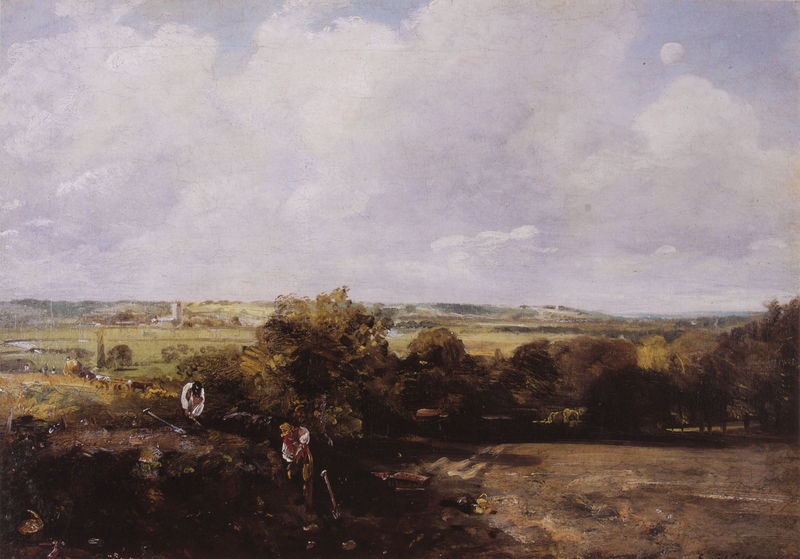
Titel: The Stour Valley and Dedham Village
Künstler: John Constable
Standort: Leeds (UK)
Institution: Leeds City Art Gallery
Schlagwörter: baum, blau, blätter, dunkel, gemälde, himmel, laub, mann, schatten, weiß, wolken, bäume, fluss, grün, impressionismus, landschaft, menschen, ocker, stadt, braun, frankreich, grau, hell, hintergrund, hut, hüte, kleider, licht, männer, schwarz, gras, haus, rot, tiere, weg, wiese, wolke, zaun, beige, malerei, kleidung, ebene, erde, feld, felder, ferne, horizont, häuser, hügel, kühe, natur, strauch, weite, busch, büsche, gebüsch, kirche, sonne, sträucher, wiesen, boden, land, gold, wald, arbeit, bauern, genre, turm, hase, italien, acker, arbeiten, ernte, feldarbeit, hemden, fels, dorf, mauer, hecke, bauernhof, herbst, hof, hügellandschaft, arbeiter, tiefe, brun, bauer, äcker, stiel, bücken, bedeckt, hügelig, hain, landwirtschaft, graben, torf, grund, schaufel, spaten, stechen, hochhaus, sträuche, schaufeln, wolekn, brün, mann7, horizonte, ackerland, kulturland, einzäunen, erfde, wieswn, landschaft#, feldl, horizont', fels'